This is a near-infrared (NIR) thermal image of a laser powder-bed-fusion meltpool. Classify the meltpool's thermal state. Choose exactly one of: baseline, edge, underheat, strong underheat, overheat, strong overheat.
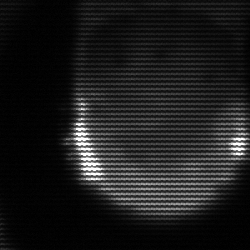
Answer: edge